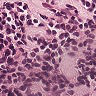
Metastatic tissue present: no